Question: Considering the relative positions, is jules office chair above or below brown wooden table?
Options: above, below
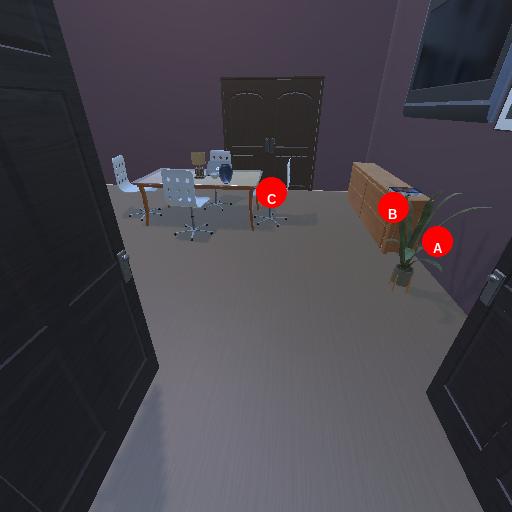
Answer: above